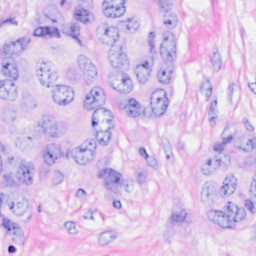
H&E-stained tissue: Breast